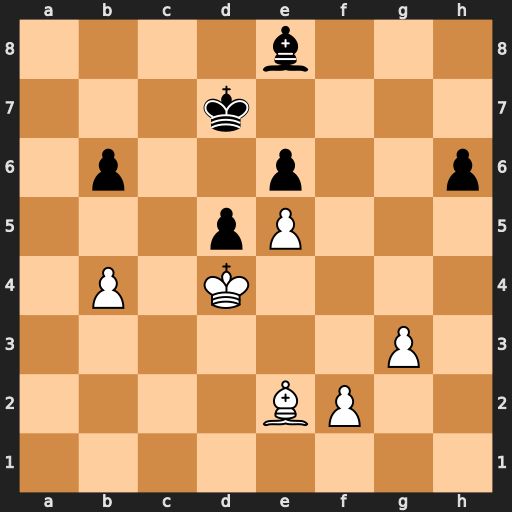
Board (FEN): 4b3/3k4/1p2p2p/3pP3/1P1K4/6P1/4BP2/8
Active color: w
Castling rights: -
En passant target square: -
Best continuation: Bb5+ Ke7 Bxe8